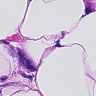
Metastatic tissue present: yes